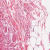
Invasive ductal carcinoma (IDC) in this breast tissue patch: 0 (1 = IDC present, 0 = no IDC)